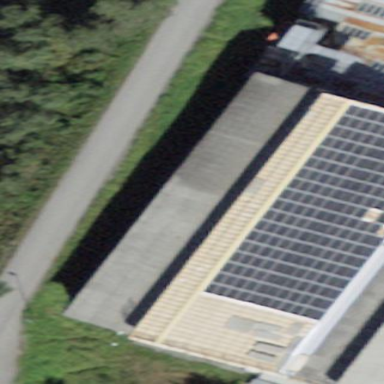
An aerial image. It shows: Industrial building.